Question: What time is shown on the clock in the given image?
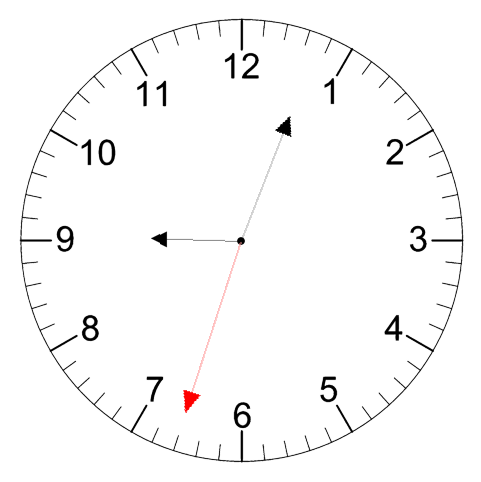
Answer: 09:03:33